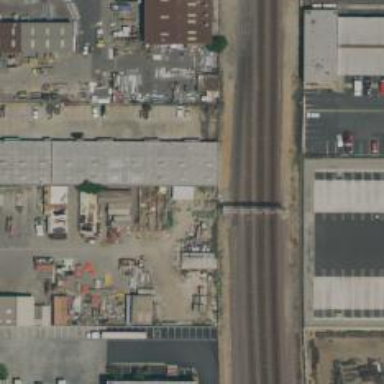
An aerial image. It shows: Railway siding for service.